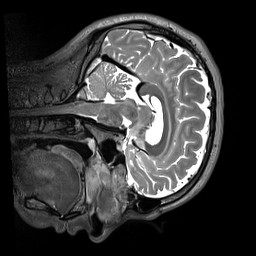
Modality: T2w
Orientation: sagittal
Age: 30
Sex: female
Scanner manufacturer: siemens
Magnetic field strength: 3 T
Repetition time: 3.2 s
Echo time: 0.412 s